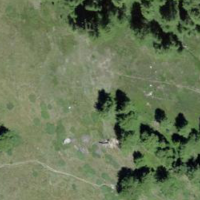
EUNIS habitat code: 26
Species observed at this site:
Lotus corniculatus